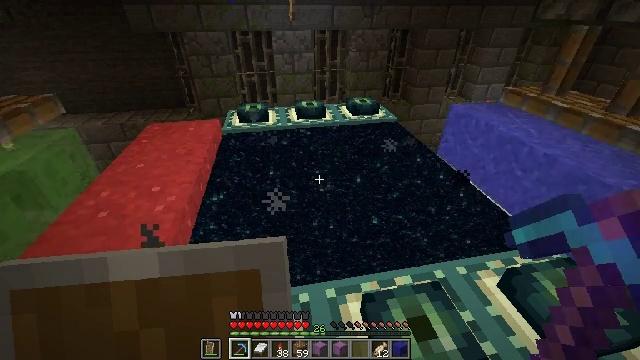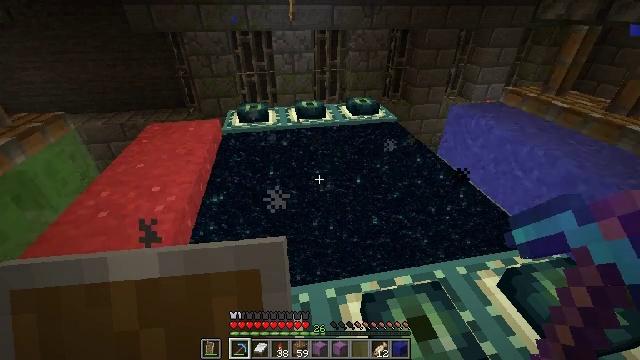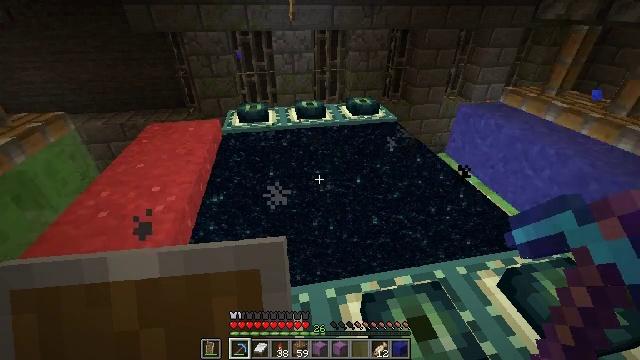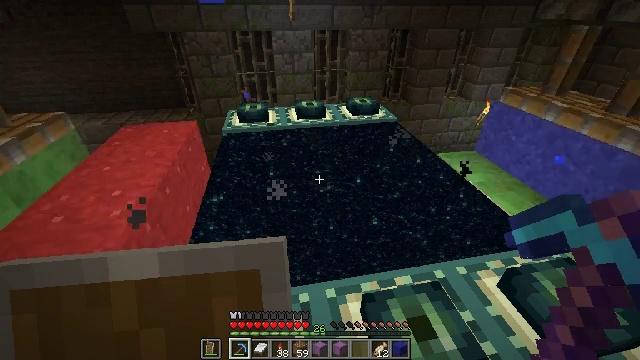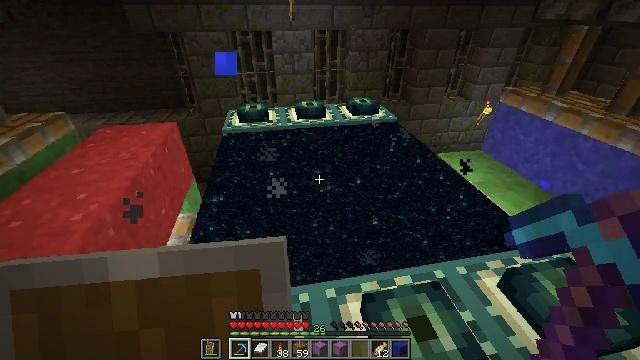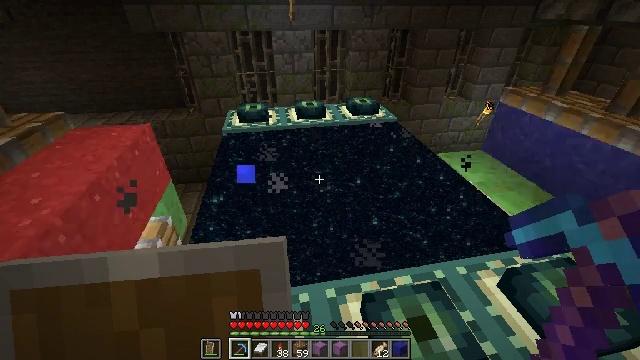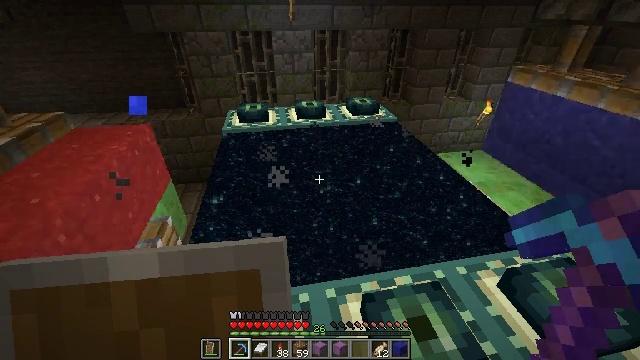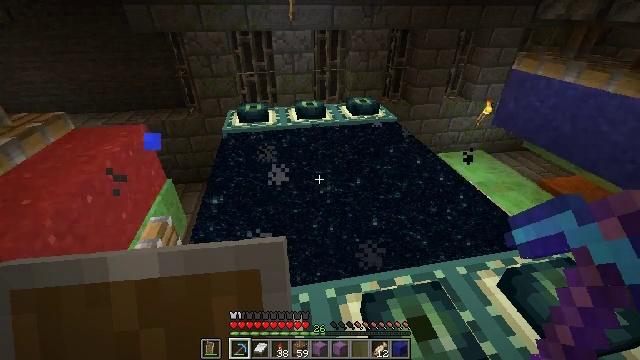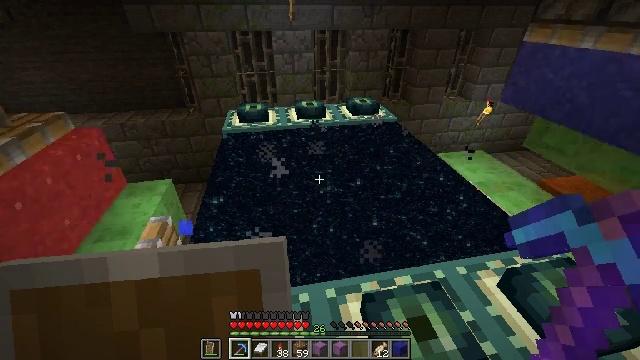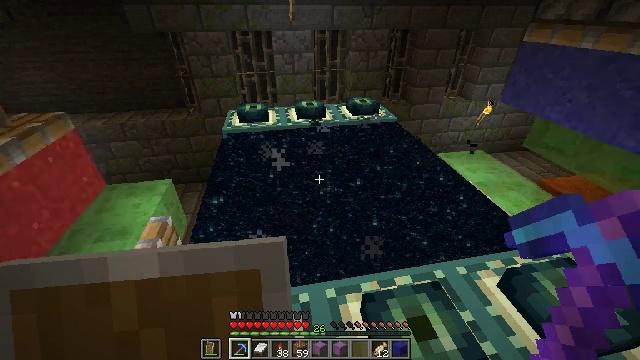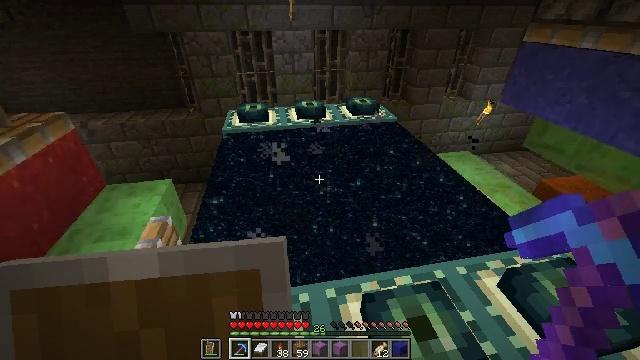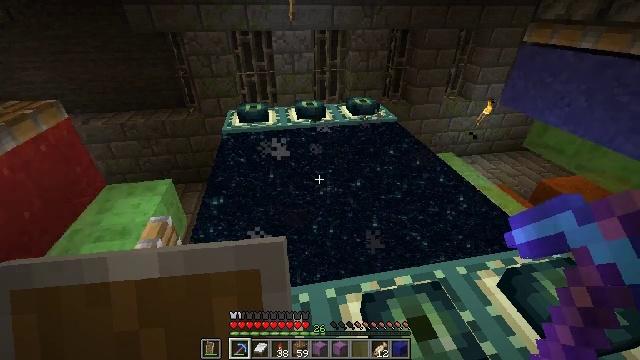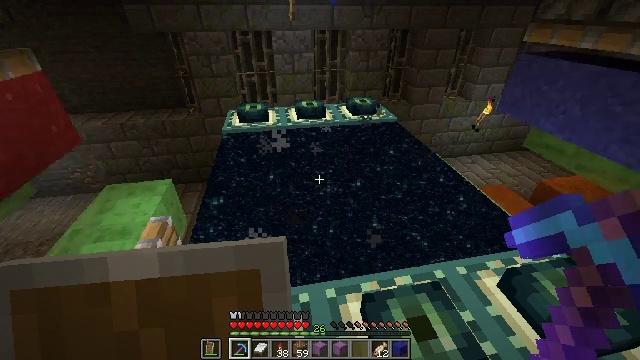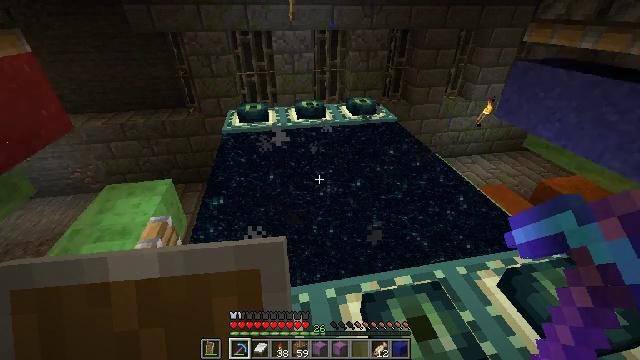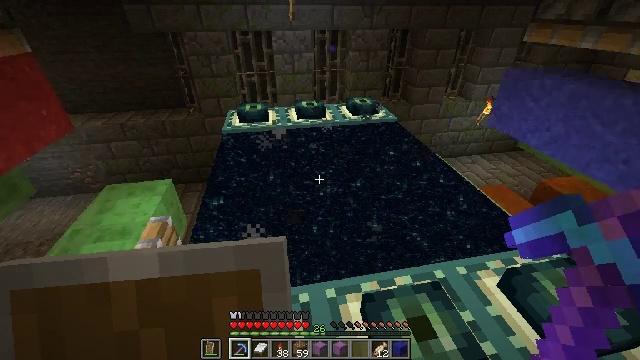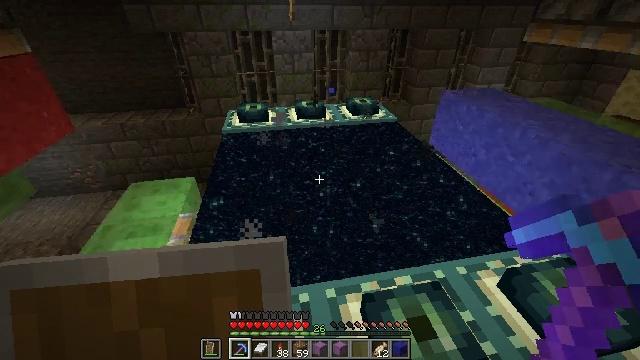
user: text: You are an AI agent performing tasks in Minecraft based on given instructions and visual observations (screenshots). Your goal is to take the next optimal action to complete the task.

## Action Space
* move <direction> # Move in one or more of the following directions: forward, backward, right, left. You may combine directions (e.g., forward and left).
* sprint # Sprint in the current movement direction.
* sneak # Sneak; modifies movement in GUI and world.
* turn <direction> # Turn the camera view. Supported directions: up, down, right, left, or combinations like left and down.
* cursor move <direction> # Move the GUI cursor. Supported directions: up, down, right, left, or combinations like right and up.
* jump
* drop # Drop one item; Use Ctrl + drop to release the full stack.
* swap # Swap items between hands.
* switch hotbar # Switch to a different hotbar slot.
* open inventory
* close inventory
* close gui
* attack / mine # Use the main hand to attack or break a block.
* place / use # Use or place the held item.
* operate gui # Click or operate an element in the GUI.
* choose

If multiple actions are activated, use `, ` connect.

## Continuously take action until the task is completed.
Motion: motion action
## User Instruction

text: Gather some blue concrete powder.
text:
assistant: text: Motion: no_op
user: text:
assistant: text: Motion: no_op
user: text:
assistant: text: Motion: no_op
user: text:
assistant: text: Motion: no_op
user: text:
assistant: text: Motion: no_op
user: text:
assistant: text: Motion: no_op
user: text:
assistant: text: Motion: no_op
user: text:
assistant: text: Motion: no_op
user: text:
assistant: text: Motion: no_op
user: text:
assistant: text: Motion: no_op
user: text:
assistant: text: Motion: no_op
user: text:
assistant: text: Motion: no_op
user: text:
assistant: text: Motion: no_op
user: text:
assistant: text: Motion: no_op
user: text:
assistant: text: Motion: no_op
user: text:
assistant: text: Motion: no_op
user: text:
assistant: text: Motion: no_op
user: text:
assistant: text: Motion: no_op
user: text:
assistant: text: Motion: no_op
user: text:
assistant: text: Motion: no_op
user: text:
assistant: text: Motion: no_op
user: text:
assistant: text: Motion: no_op
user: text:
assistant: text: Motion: no_op
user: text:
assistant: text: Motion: no_op
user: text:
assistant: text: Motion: no_op
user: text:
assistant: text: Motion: no_op
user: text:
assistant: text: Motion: no_op
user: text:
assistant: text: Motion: no_op
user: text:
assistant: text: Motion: no_op
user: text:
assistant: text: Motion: no_op